Question: I have started work on Phonegap and it is very hard for Native App developer to go for Hybrid.
Just want to know that how I can show configuration screen only once in Phonegap. Below is the screenshot. I just want to show it only when user runs an app first time, and not again and again whenever user launches an app and saves IP address.

The problem here is that, whenever I press button of device, this screen gets display.
Here is my HTML:
'''
<body>
<div data-role="page" id="pageConfig"> // This Div needs to show only first time
<div class="ui-content" data-role="main">
<h3>Configurations</h3>
<label for="ipText">IP Address:</label>
<input type="url" id="ipText" name="ipText" />
<a href="#" class="ui-btn ui-btn-b ui-corner-all mc-top-margin-1-5" onclick="saveConfigs()">Save</a>
</div>
</div>
<div data-role="page" id="pgLgn">
<div data-role="main" class="ui-content">
<form id="form1" class="validate">
<div class="ui-field-contain">
<label for="usrNme">Username:</label>
<input type="text" name="usrNme" id="usrNme" placeholder="Username" data-clear-btn="true" data-theme="d" class="required" />
</div>
<div class="ui-field-contain">
<label for="pswrd">Password:</label>
<input type="password" name="pswrd" id="pswrd" placeholder="Password" data-clear-btn="true" data-theme="d" class="required" />
</div>
<div class="ui-field-contain">
<input type="checkbox" id="chbx-0" class="custom" data-inline="true" />
<label for="chbx-0">Remember me</label>
</div>
<input type="submit" data-inline="true" value="Login" id="btnLogin" data-shadow="false" data-theme="a" onclick="OnLoginClick()"/>
<input type="reset" data-inline="true" value="Reset" data-shadow="false" />
</form>
</div>
</div>
</body>
'''
What I need?
I am using Jquery Mobile and Cordova SQLite Plugin for data storage. And my app is Single Page Architecture.
Thanks in Advance!
Please let me know if not clear.
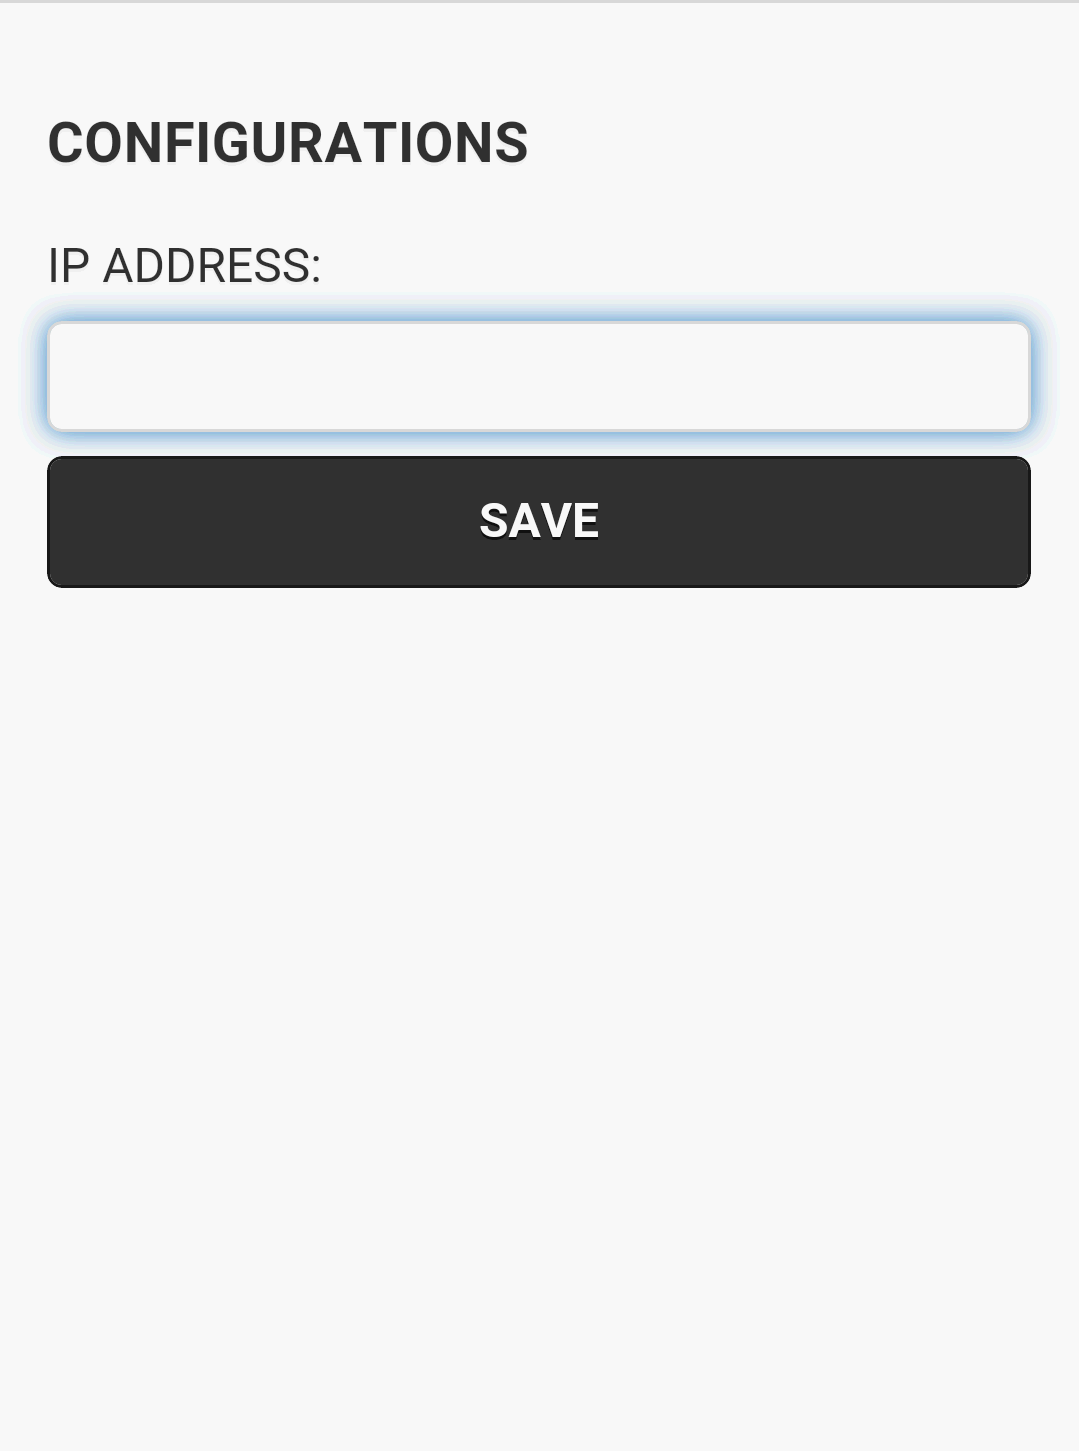
Answer: You have to write this line in device ready function.
'''
document.addEventListener("backbutton",onBackKeyDown,false);
function onBackKeyDown(){
if($.mobile.activePage.attr("id") == "pgLgn"){
navigator.app.exitApp();
}
else{
navigator.app.backHistory();
}
}
'''
Use <URL>. Save a simple string with key and check whether there is a particular value against key or not in 'deviceready' function.